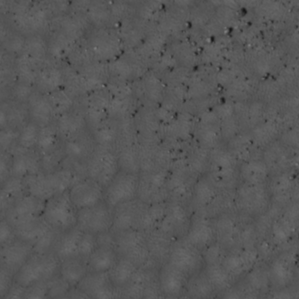
Label: non_frost